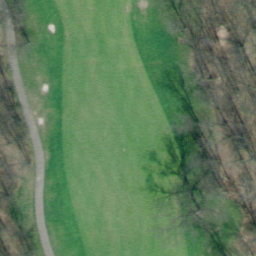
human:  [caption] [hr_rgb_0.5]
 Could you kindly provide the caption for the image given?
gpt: There are turfs and some bunkers and withered trees in the golf course .

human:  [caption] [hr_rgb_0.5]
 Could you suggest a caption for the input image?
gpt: A part of a golf course with green turfs and some bunkers and withered trees .

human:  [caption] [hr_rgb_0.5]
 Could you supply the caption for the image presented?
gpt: A part of a golf course with green turfs and some bunkers and withered trees .

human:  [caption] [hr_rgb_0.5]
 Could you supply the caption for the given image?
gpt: This is a part of a golf course with green turfs and some bunkers and trees .

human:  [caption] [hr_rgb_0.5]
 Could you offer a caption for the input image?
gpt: Green turfs and some bunkers and withered trees in the golf course .